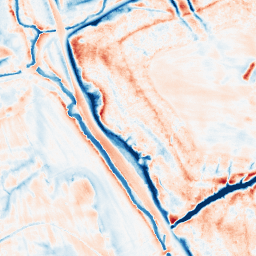
Category: trend_removal
Decomposition family: local_polynomial
Decomposition parameters: window_size: 21
degree: 2
Upsampling method: quadratic
Upsampling parameters: scale: 4
Upsampling scale: 4